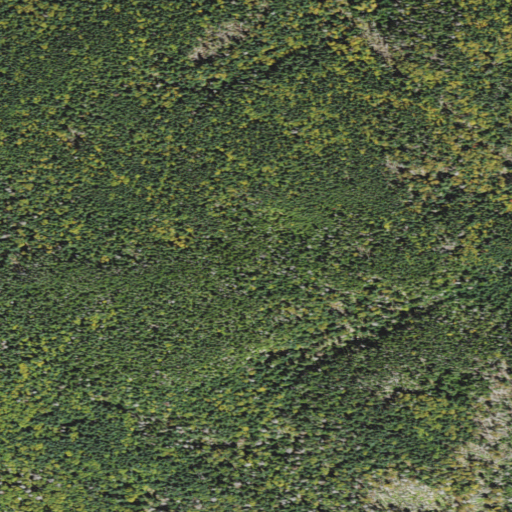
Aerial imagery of ridge(s) in New Hampshire named West Spur Whiteface containing evergreen forest and mixed forest